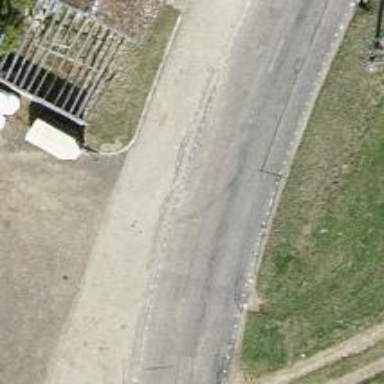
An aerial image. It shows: Paved path.